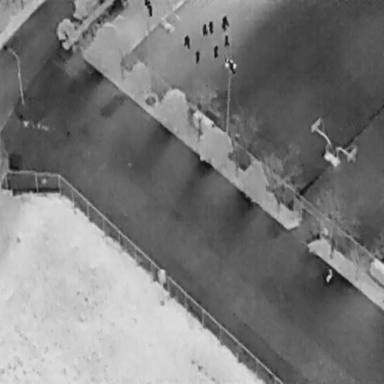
There are eight People in the infrared image.